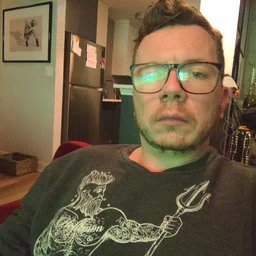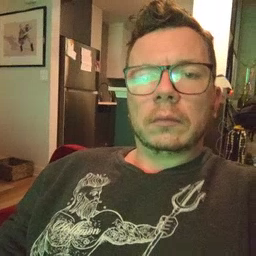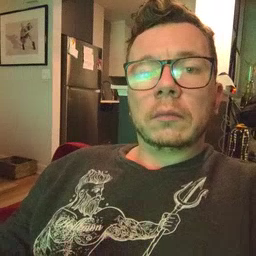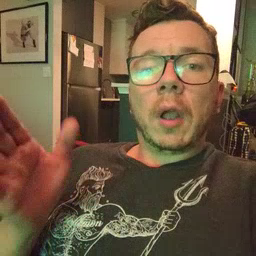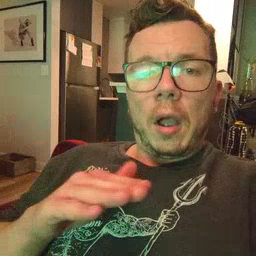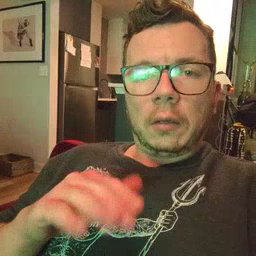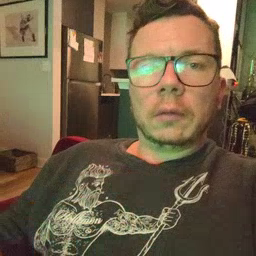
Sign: on